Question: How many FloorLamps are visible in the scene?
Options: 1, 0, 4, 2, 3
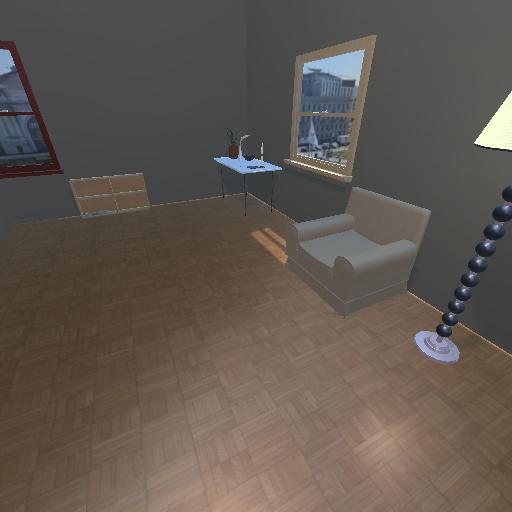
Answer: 1